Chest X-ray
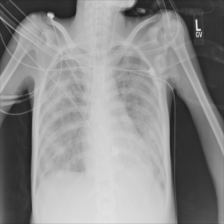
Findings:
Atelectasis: negative
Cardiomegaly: negative
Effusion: negative
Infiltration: positive
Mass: negative
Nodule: negative
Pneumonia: negative
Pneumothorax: negative
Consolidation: negative
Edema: negative
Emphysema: negative
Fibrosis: negative
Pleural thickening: negative
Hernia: negative